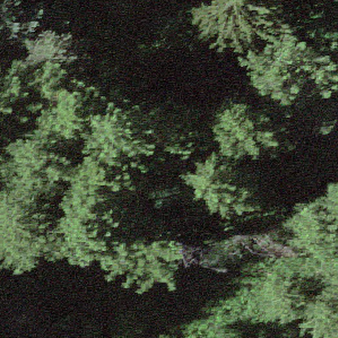
Label: other